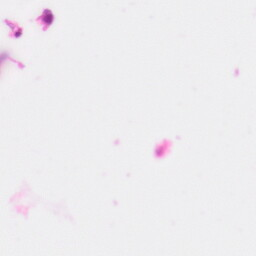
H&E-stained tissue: Colon